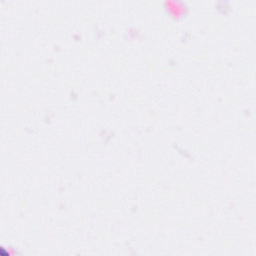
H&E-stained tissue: Breast